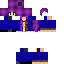
A female human skin with dark skin, wearing brown long hair dressed in a purple hoodie and black pants, featuring a closed mouth.